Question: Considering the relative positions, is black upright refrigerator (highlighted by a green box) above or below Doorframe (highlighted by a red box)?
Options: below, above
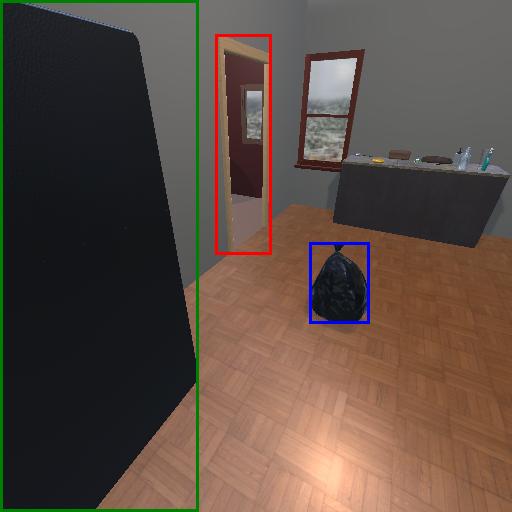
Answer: below